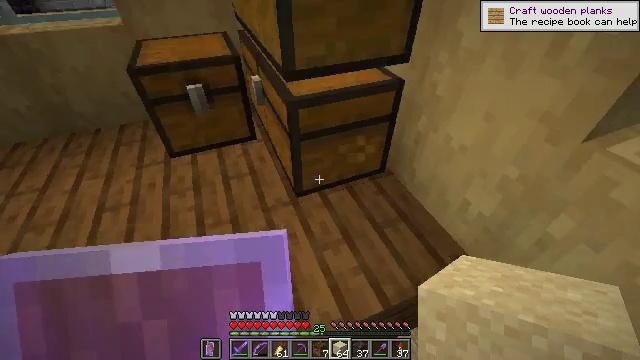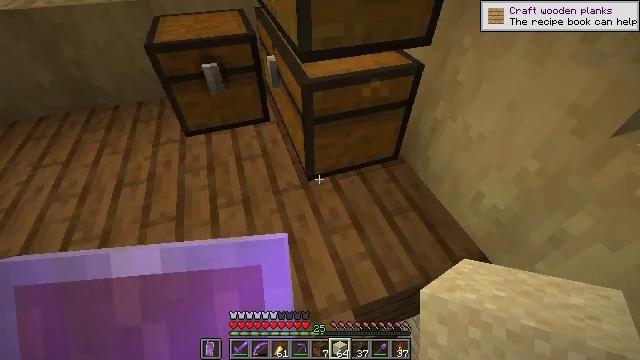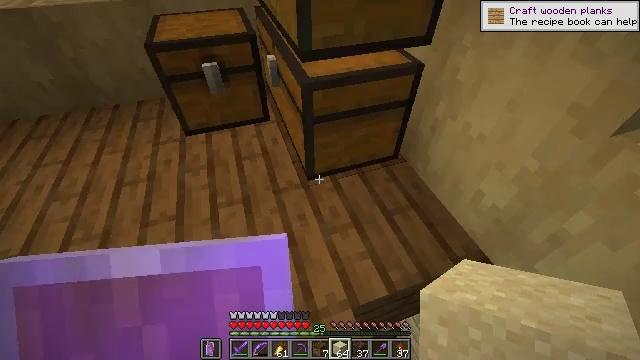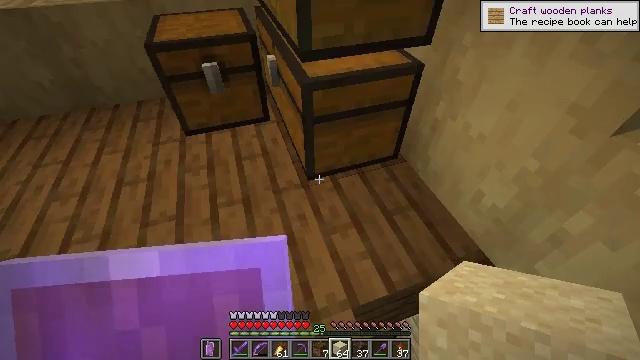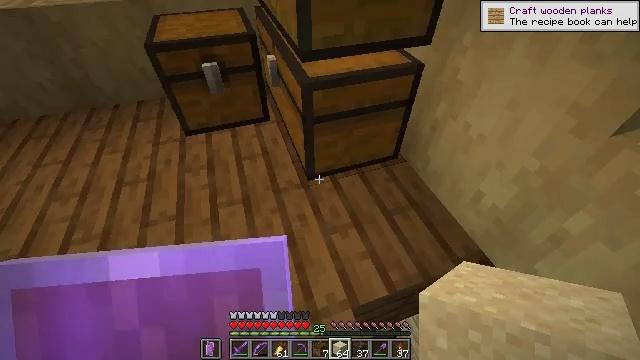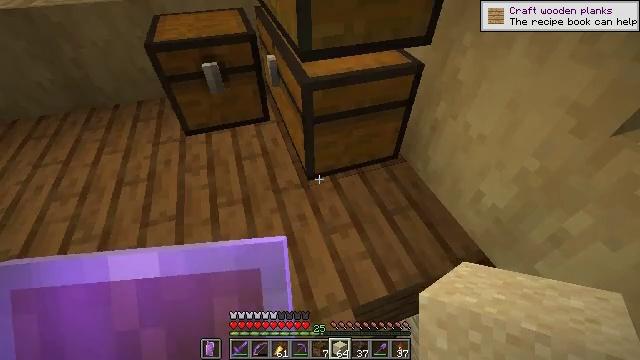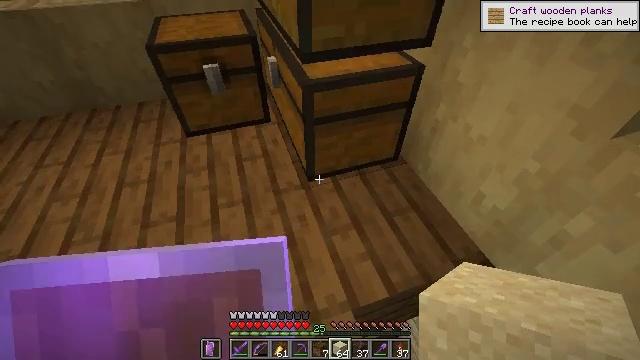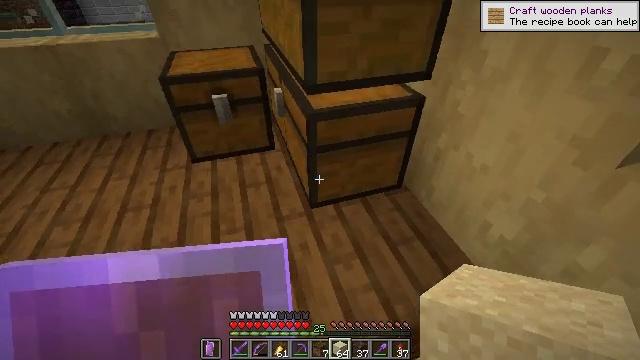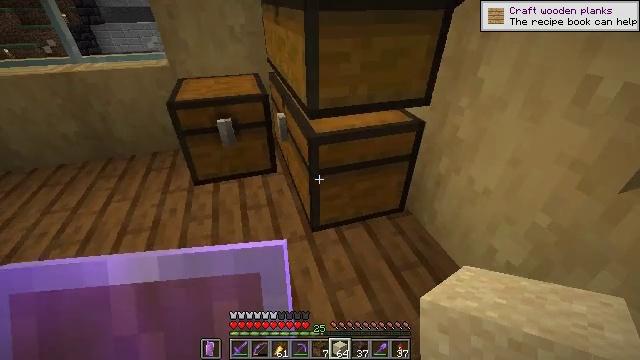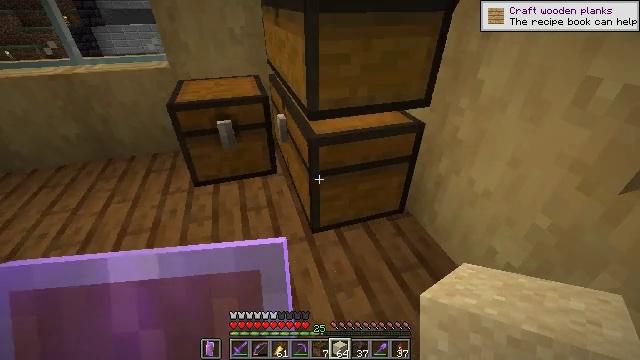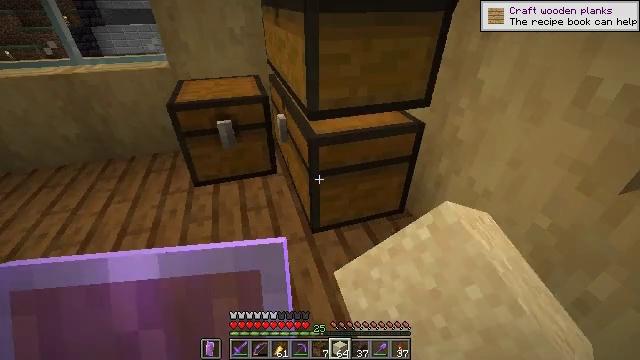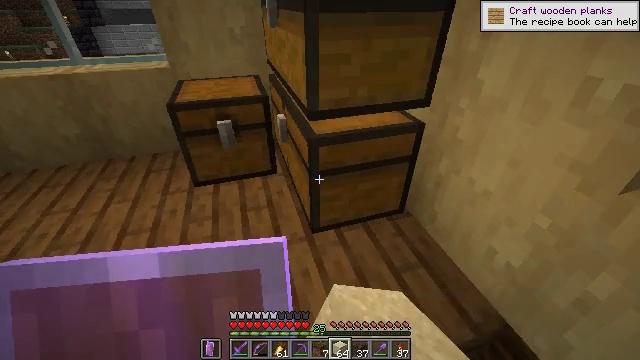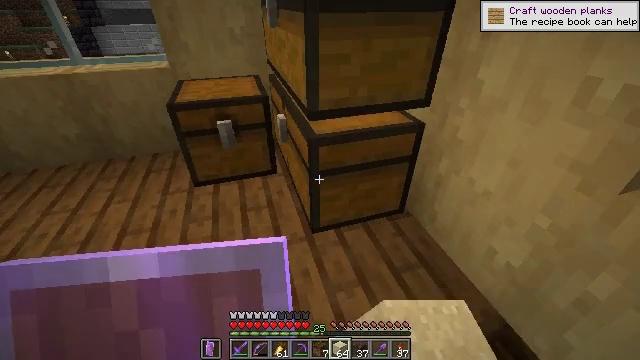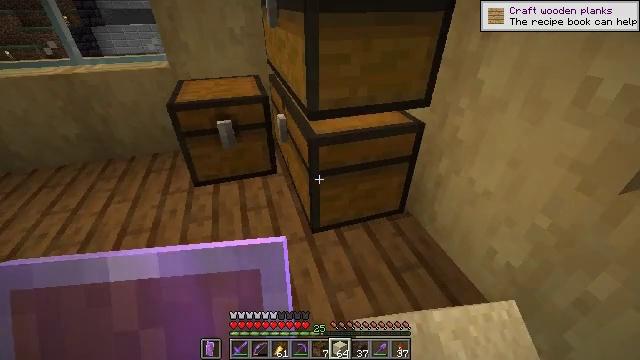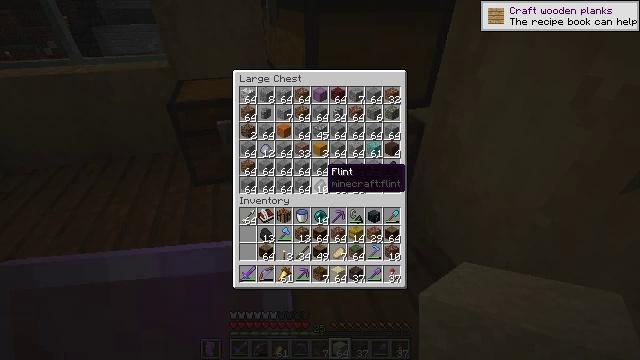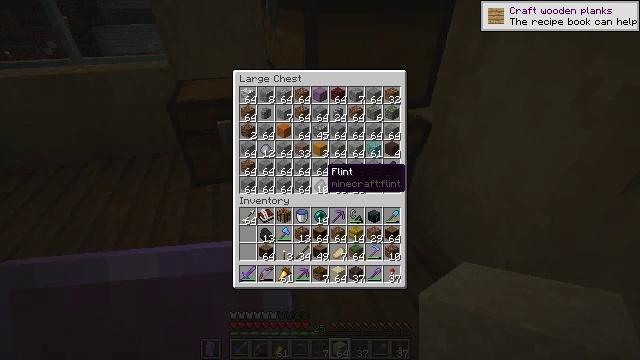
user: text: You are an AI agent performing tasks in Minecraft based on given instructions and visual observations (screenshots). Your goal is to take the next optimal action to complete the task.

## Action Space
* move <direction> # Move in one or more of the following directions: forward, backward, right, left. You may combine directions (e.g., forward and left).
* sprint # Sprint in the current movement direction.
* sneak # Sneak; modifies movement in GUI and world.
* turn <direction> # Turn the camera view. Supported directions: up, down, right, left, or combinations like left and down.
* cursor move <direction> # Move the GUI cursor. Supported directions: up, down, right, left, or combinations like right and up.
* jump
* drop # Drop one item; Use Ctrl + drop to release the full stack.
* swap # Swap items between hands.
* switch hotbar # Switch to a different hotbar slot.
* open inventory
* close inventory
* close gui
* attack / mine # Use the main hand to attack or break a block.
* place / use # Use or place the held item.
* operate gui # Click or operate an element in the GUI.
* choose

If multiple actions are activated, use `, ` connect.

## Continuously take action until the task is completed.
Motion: motion action
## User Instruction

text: Use a crafting table to craft brown dye.
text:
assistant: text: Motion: turn left and down
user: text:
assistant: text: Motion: no_op
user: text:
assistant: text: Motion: no_op
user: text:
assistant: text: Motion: no_op
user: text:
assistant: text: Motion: no_op
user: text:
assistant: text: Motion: no_op
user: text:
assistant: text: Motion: turn up
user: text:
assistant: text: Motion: turn up
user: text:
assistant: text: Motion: use / place
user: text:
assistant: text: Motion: use / place
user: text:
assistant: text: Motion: use / place
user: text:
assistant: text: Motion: use / place
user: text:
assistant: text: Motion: no_op
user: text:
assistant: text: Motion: open gui
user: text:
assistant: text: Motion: no_op
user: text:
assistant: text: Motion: no_op
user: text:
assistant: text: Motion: no_op
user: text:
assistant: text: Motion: no_op
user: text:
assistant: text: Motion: no_op
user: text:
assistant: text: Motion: no_op
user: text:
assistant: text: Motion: no_op
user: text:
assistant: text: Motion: cursor move right
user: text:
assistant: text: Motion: cursor move right
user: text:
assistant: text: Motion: cursor move right
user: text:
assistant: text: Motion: cursor move right
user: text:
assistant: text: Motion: cursor move right and down
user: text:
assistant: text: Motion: cursor move right
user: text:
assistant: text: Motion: no_op
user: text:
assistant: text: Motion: no_op
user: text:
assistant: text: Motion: no_op